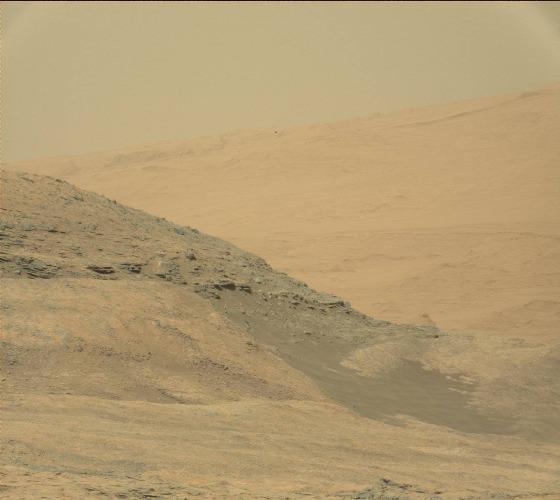
Terrain classes present: Bedrock, Gravel / Sand / Soil, Rock, Sky / Distant Mountains